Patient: sex F, age 53
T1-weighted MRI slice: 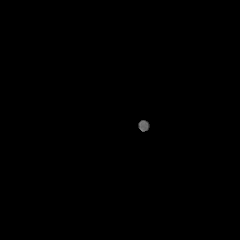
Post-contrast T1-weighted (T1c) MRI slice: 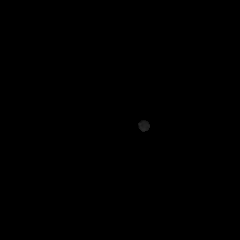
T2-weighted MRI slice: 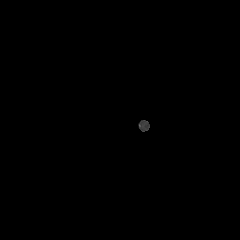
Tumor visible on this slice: no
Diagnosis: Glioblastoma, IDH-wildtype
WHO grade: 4